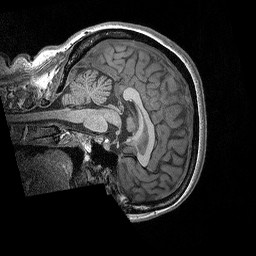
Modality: T1w
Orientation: sagittal
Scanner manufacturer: siemens
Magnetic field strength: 3 T
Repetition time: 2.3 s
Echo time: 0.00298 s